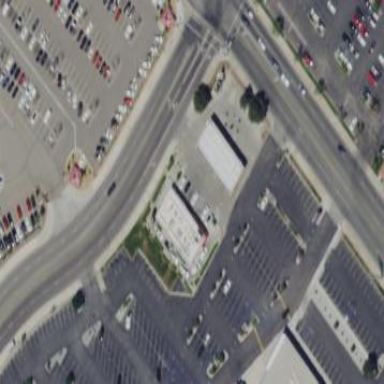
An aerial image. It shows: Retail area.